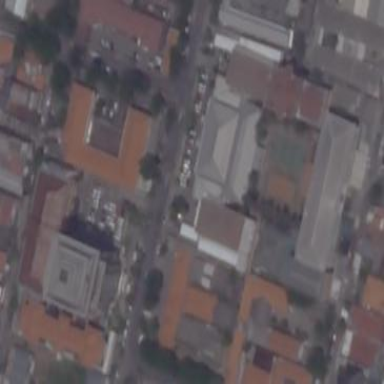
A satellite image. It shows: University.